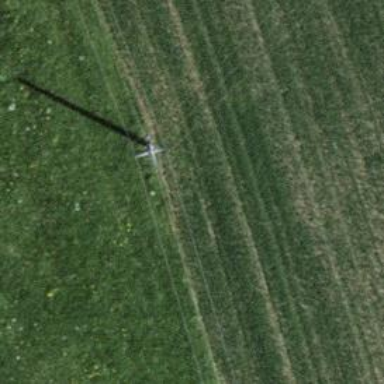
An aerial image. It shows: Minor power line.